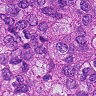
Metastatic tissue present: yes